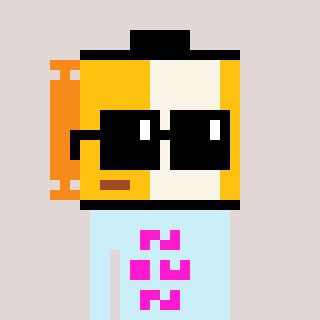
a pixel art character with square black sunglasses, a film roll-shaped head and a cold-colored body on a warm background